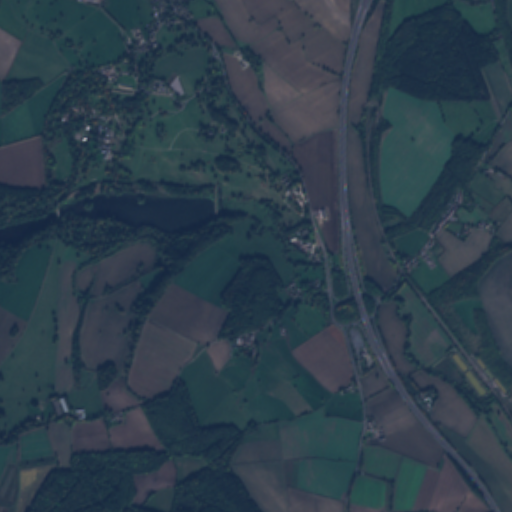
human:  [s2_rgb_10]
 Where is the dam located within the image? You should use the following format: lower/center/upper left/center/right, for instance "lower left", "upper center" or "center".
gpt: The dam is located in the center of the image.
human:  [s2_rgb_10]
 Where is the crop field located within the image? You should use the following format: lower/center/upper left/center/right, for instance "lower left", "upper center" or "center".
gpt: There is no crop field in the image.